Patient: sex M, age 73
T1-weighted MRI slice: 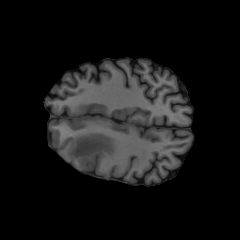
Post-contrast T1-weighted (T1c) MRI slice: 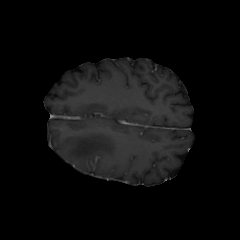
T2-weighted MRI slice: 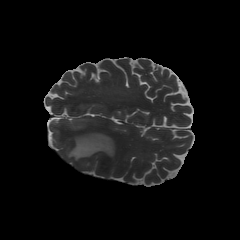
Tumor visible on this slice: yes
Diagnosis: Glioblastoma, IDH-wildtype
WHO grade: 4